Question: Suppose I have the following model definition:
'''
class Image(models.Model):
image = models.ImageField(upload_to='images')
'''
Now further suppose I would like to take the contents of a remote URL and insert a row into the model above. Take this image for example:
<URL>

I begin with the following code:
'''
from tempfile import NamedTemporaryFile
fn = 'https://www.python.org/images/python-logo.gif'
# Read the contents into the temporary file.
f = NamedTemporaryFile()
f.name = fn
f.write(urlopen(fn).read())
f.flush()
# Create the row and save it.
r = Image(image=File(f))
r.save()
'''
I see no reason why this shouldn't work. After a bit of debugging, I've discovered that:
- - 'MEDIA_ROOT'-
Can anyone shed some light as to what's going on here? What am I doing wrong? Is there an easier way to do this?
I am running Django 1.4 on Linux if that helps.
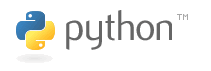
Answer: Are you sure there are no exceptions? When I try this I get 'AttributeError: Unable to determine the file's size.' Which is probably caused by 'f.name = fn'. A file without an actual path (fn is an URL) can't be measured. Restoring f.name to its original value fixes both of your issues.
If you want to explicitly set the name of the new file, use:
'''
newfile = File(f,name='python-logo.gif')
r=Image(image=newfile)
r.save()
newfile.close()
'''
(The extra lines because File objects don't close automatically)